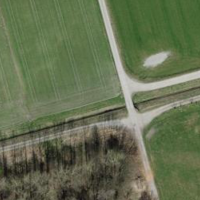
EUNIS habitat code: 52
Species observed at this site:
Cyperus esculentus